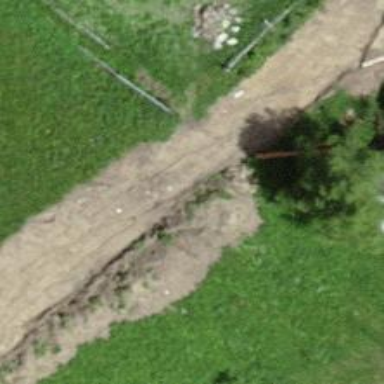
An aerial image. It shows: Unpaved driveway used as service road.